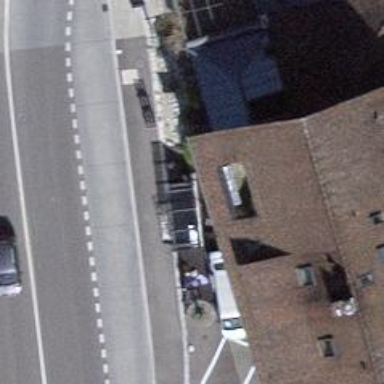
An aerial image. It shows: Bicycle parking area with rack.